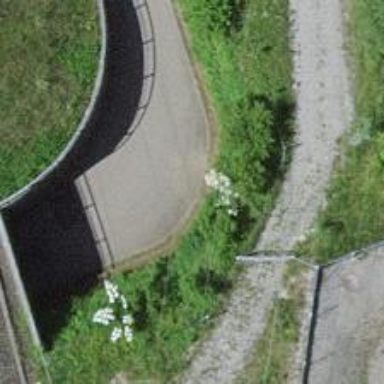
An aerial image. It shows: Retaining wall.